Field crop: maize
Growth stage: 2
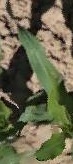
Species: maize